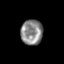
Tissue: skin
Cell type: Epithelial cells
Senescence score: 0.2462
Nuclear area (px): 544
Mean DAPI intensity: 136.667